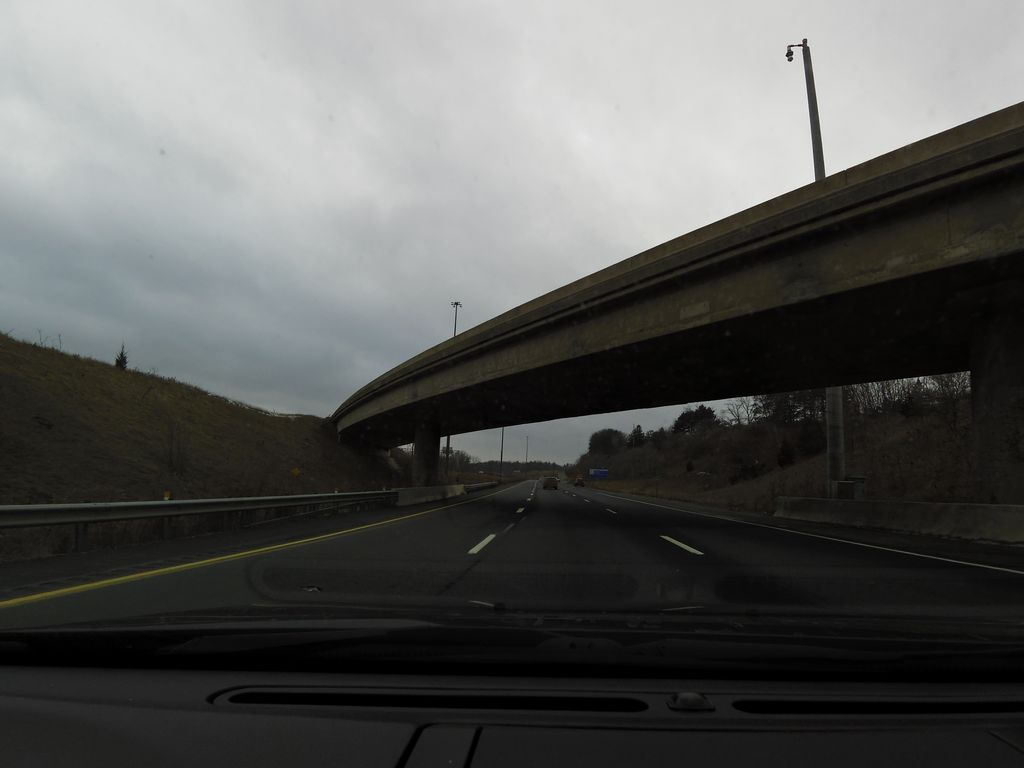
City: hamilton